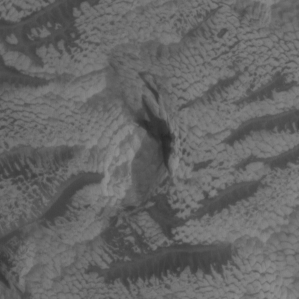
Label: non_frost